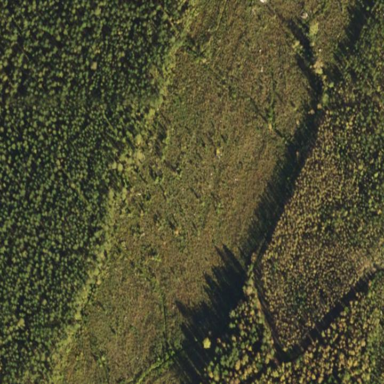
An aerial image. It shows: Clearcut area with scrub vegetation.